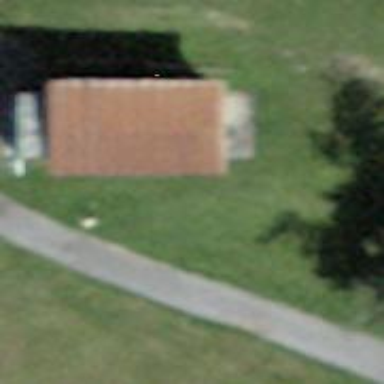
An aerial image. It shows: Toilets are available here.